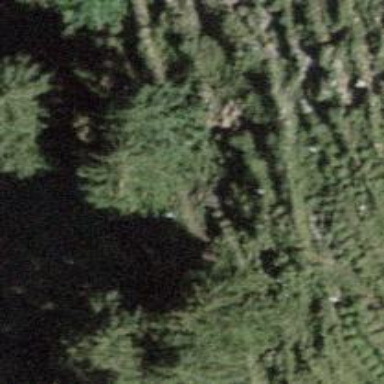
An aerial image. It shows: Evergreen tree with needle-leaved leaves.